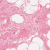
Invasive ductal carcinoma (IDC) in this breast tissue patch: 0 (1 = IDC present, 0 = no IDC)